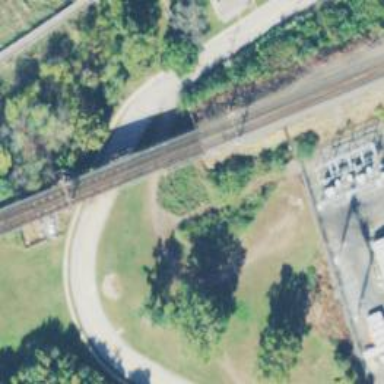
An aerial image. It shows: Railway track with contact lines for electrification.